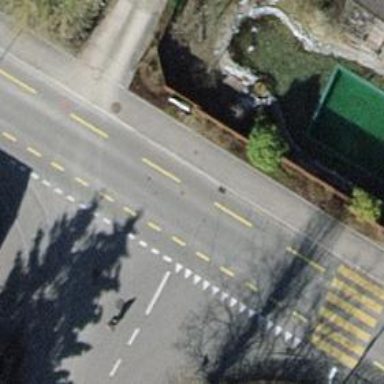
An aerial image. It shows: Tertiary road with asphalt surface and cycle lane.